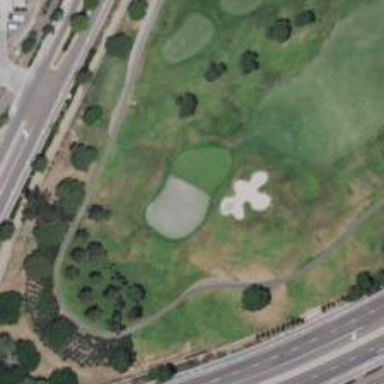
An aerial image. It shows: View of golf hole.